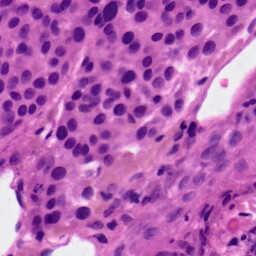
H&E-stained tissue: Skin